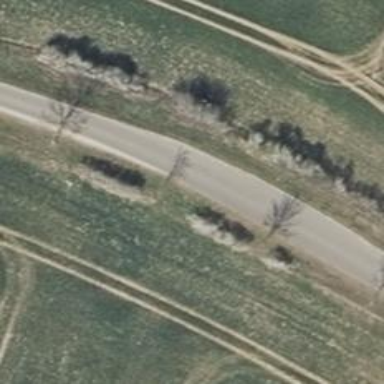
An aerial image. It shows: Tertiary road.